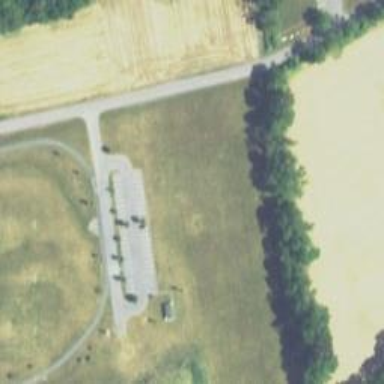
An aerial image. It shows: Dog park for leisure land.